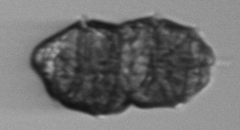
Label: Margalefidinium